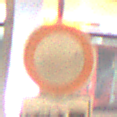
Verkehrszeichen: VerbotFahrzeugeAllerArt
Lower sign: MehrspurigeFahrzeugeFrei2
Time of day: NotSpecified
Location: Indoor (Urban)
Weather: NotSpecified
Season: NotSpecified
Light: Artificial